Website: crate-barrel
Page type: gifting
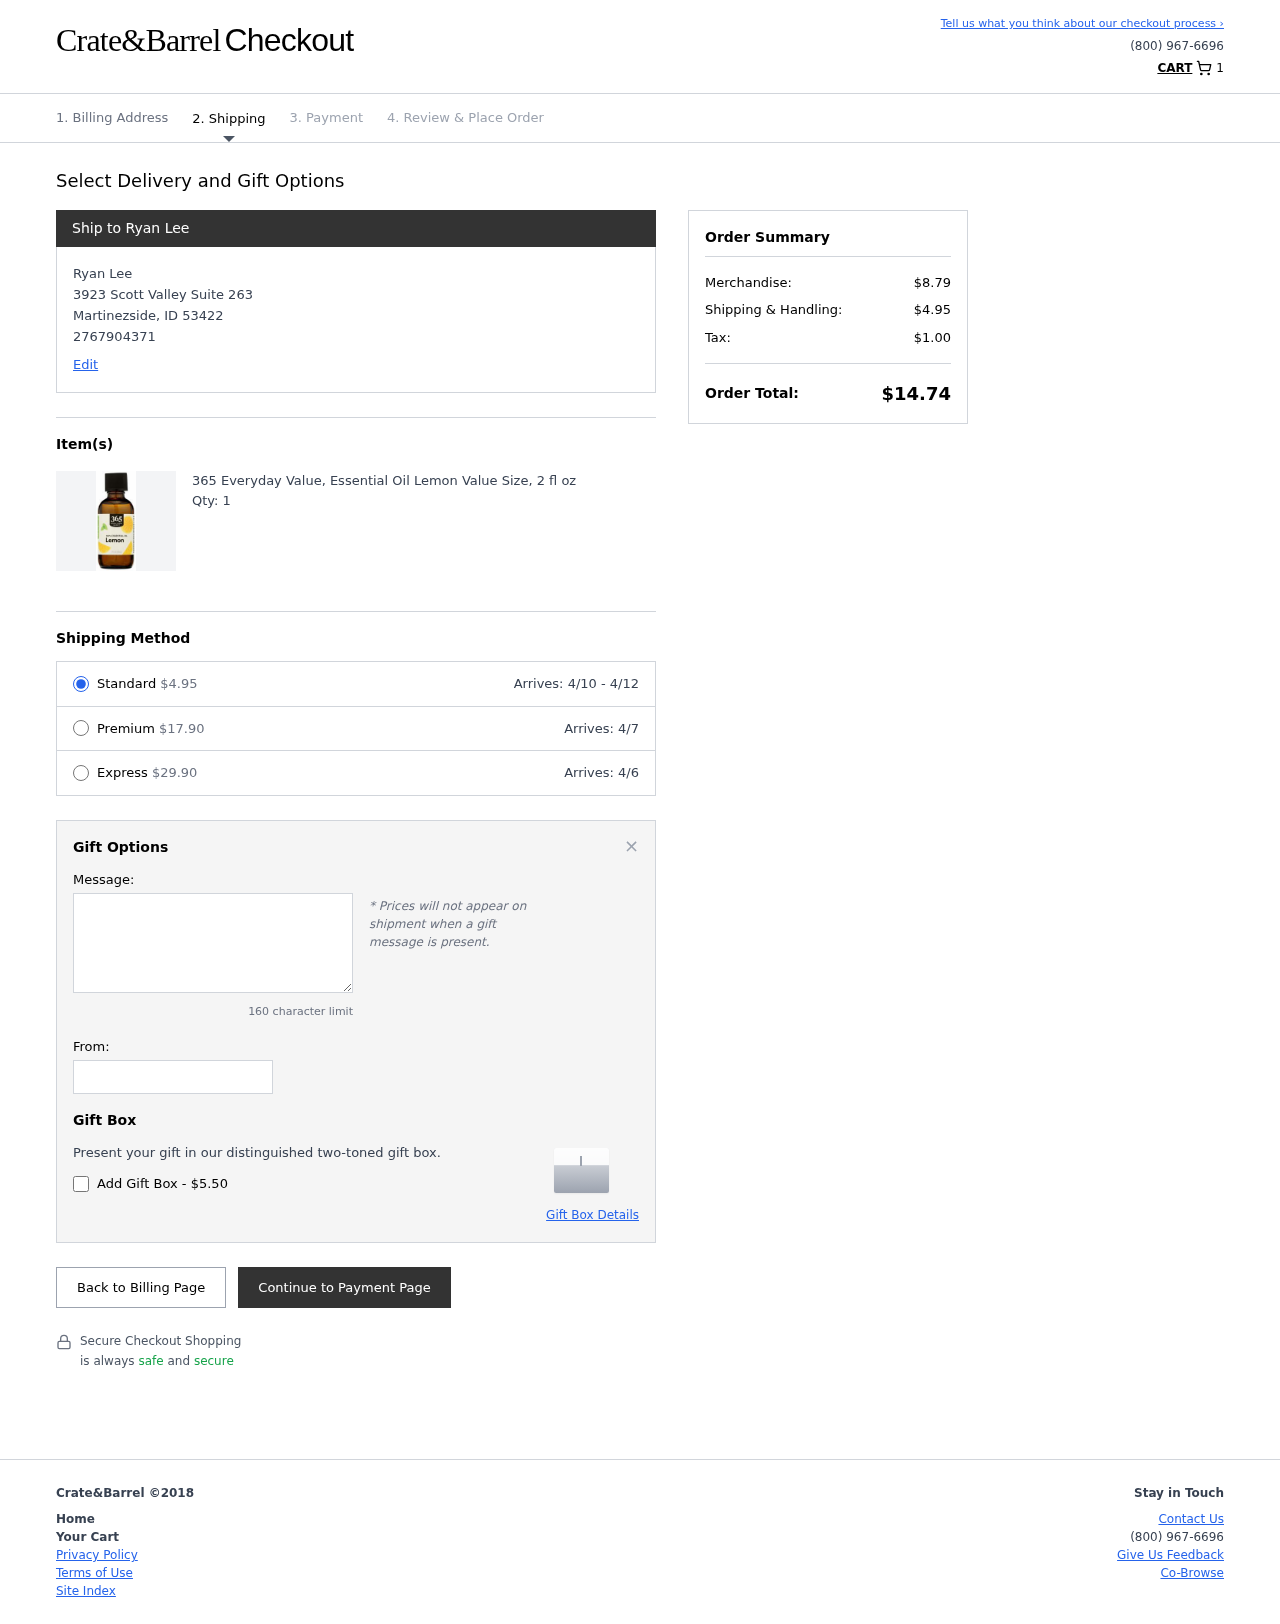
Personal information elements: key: PII_CITY
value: Martinezside
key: PII_FULLNAME
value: Ryan Lee
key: PII_GIFT_FIRSTNAME
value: Pamela
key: PII_GIFT_MESSAGE
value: Pamela, I thought you could use a little sunshine in a bottle, especially during those cozy moments at home. Here’s to fresh vibes and brightening every day! Enjoy!
Ryan
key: PII_PHONE
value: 2767904371
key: PII_POSTCODE
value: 53422
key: PII_STATE_ABBR
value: ID
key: PII_STREET
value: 3923 Scott Valley Suite 263
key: PII_FULLNAME2
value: Ryan Lee
Product elements: key: PRODUCT1_NAME
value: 365 Everyday Value, Essential Oil Lemon Value Size, 2 fl oz
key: PRODUCT1_QUANTITY
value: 1
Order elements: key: ORDER_NUM_ITEMS
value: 1
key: ORDER_SHIPPING_COST
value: $4.95
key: ORDER_DELIVERY_DATE_RANGE
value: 4/10 - 4/12
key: ORDER_PREMIUM_SHIPPING
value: $17.90
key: ORDER_PREMIUM_DATE
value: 4/7
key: ORDER_EXPRESS_SHIPPING
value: $29.90
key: ORDER_EXPRESS_DATE
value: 4/6
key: ORDER_SUBTOTAL
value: $8.79
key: ORDER_TAX
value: $1.00
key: ORDER_TOTAL
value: $14.74